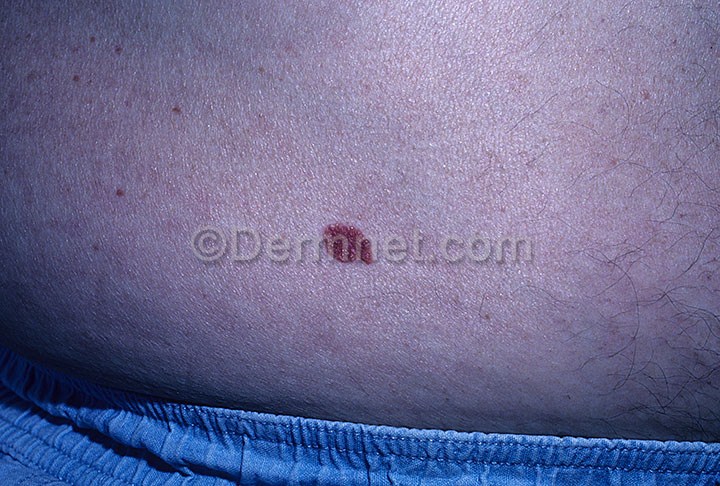
Disease: Seborrheic Keratoses and other Benign Tumors